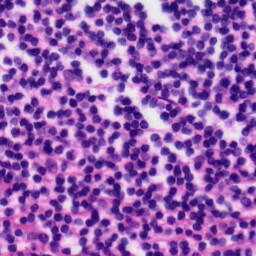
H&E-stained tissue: Tonsil